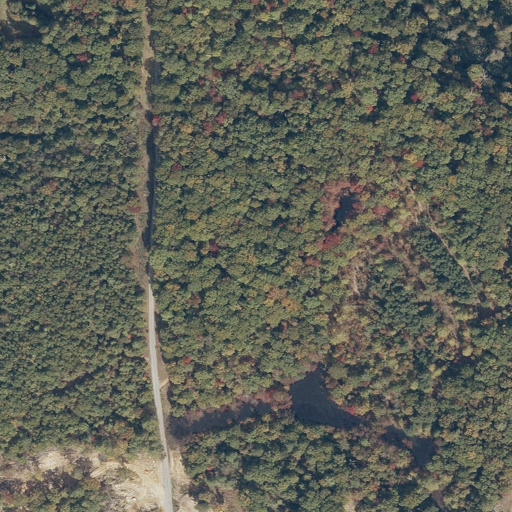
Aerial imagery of cape in Alabama named Bouldin Point containing deciduous forest and shrub